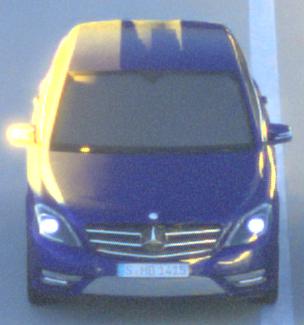
Make: Mercedes-Benz
Model: B 180 BlueEFFICIENCY
Detailed model: B-Class (246)
Model produced from: 2011/11
Model produced until: 2012/10
Doors: 5
Color: blue
Road condition: dry road
Daytime: sunrise or sunset
Contrast: high contrast